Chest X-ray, PA view. Patient: 38 years old, sex F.
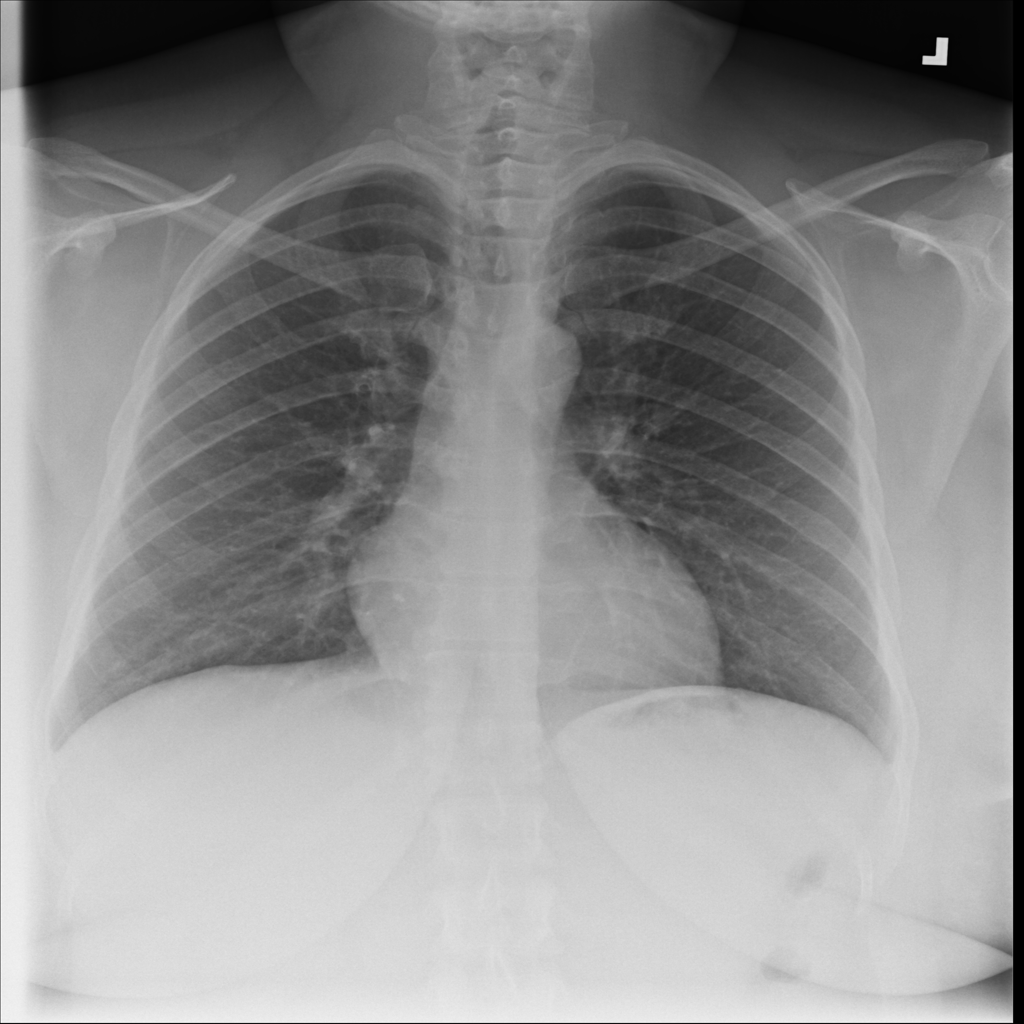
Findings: No Finding